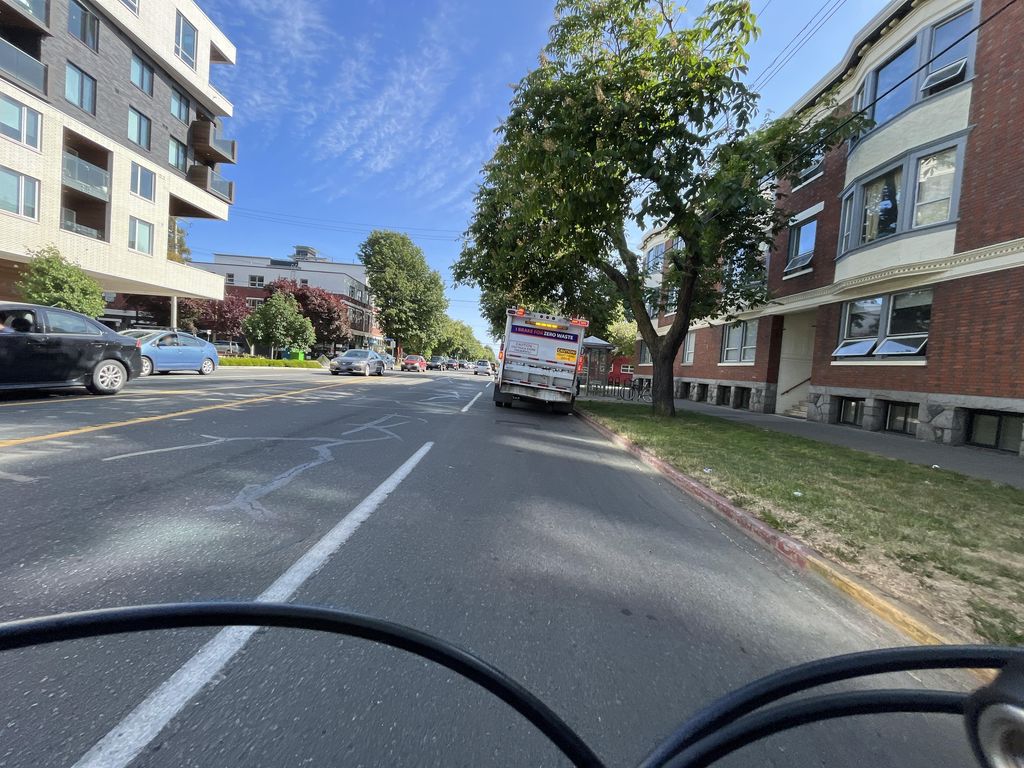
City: victoria